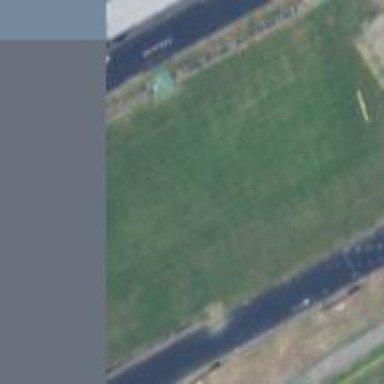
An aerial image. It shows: Pitch for American football.